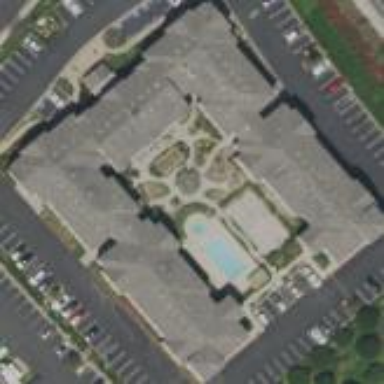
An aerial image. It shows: Commercial building used as hotel.